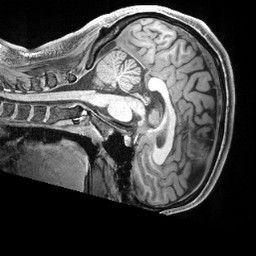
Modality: T1w
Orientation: sagittal
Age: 28
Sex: male
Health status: ill
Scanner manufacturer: siemens
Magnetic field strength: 3 T
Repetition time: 2.4 s
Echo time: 0.00222 s